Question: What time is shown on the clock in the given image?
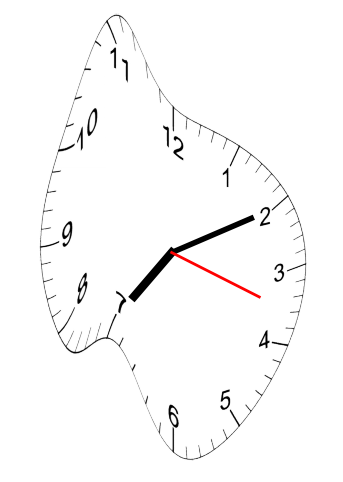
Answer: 07:10:18